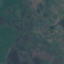
Land use / land cover: HerbaceousVegetation